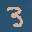
Label: 3